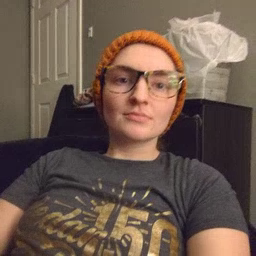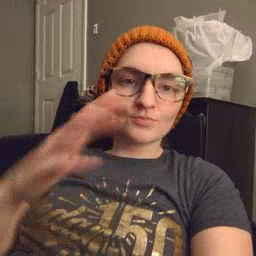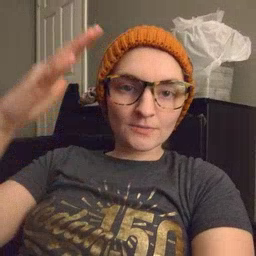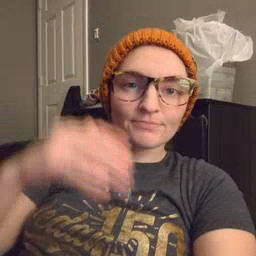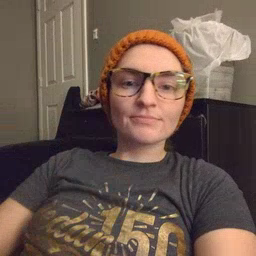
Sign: helicopter